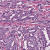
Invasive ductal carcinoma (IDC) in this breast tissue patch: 1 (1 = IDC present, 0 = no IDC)